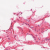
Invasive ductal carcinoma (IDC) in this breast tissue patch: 0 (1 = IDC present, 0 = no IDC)